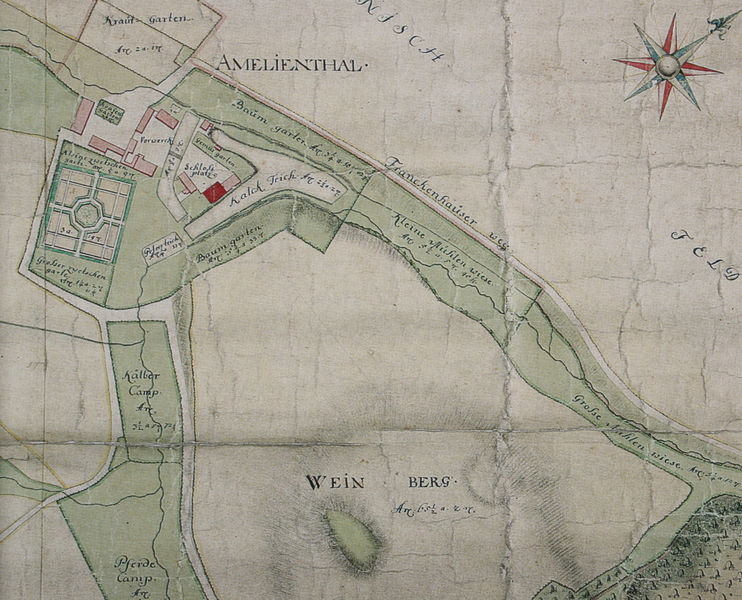
Titel: Lageplan des Gutes Amelienthal (Detail)
Künstler: J. N. Leopold
Standort: Marburg
Institution: Staatsarchiv
Schlagwörter: berg, blau, weiß, grün, landschaft, ocker, stadt, schwarz, skizze, zeichnung, anlage, gebäude, park, rot, schloss, weg, beige, alt, barock, falten, feld, felder, häuser, wege, rosa, tal, wald, pferde, garten, hellblau, schrift, acker, gebirge, dorf, grafik, graphik, grenze, grünanlage, platz, fluß, wein, straßen, kloster, stern, text, buchstaben, beschriftung, aufschrift, villa, karte, alleen, plan, landkarte, kräuter, legende, grundriss, weinberg, lageplan, geviert, stadtplan, lage, übersicht, geographie, schloßanlage, orientierung, windrose, kompass, dimension, knitterfalten, knitter, amelienthal, gewann, grenhe, nordung, pgrün, viehwirtschaft, häues, schloßplatz, amalienthal, pferdecampü, grunsatücke, grundstücke#, geb#ude, gebiert, antiquarisch